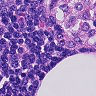
Metastatic tissue present: no